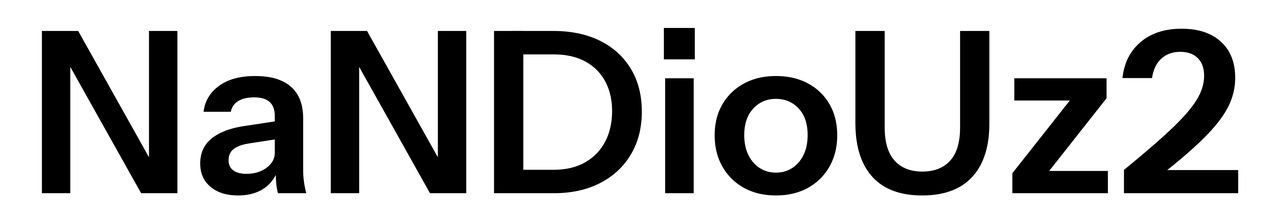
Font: InstrumentSans_SemiBold